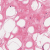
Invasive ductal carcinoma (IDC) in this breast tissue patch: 0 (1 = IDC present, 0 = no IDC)